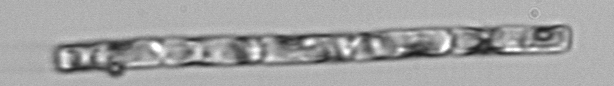
Label: Guinardia_delicatula